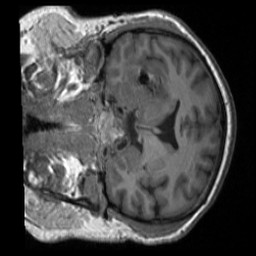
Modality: T1w
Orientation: coronal
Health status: ill
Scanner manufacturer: siemens
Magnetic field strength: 3 T
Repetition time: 1.9 s
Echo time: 0.00251 s